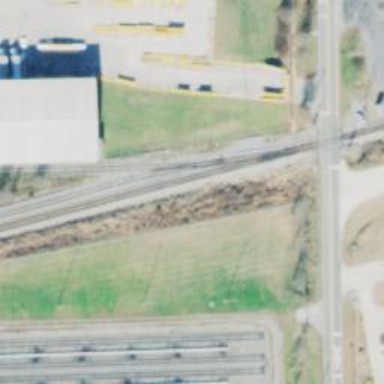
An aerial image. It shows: Railway spur junction.